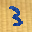
Label: 3